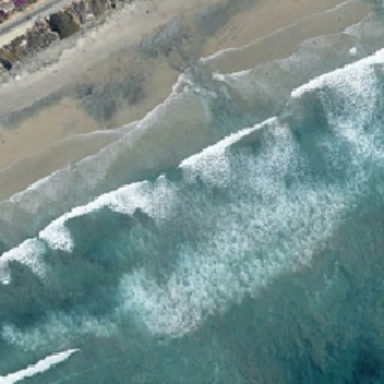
There are rocks and roads along the coast .